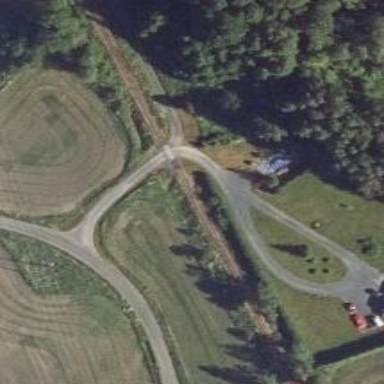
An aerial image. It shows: Narrow gauge railway.